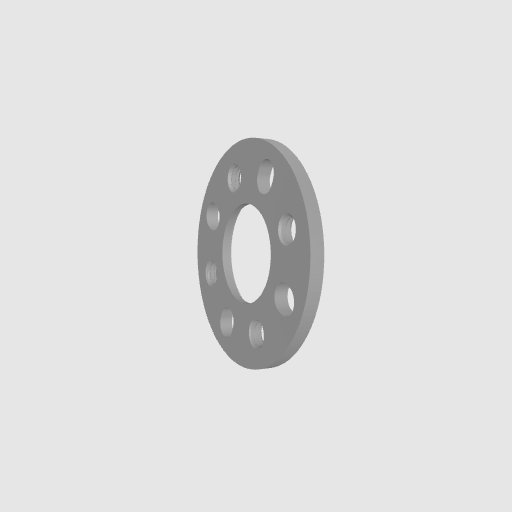
Part: CounterborePatternSpace2